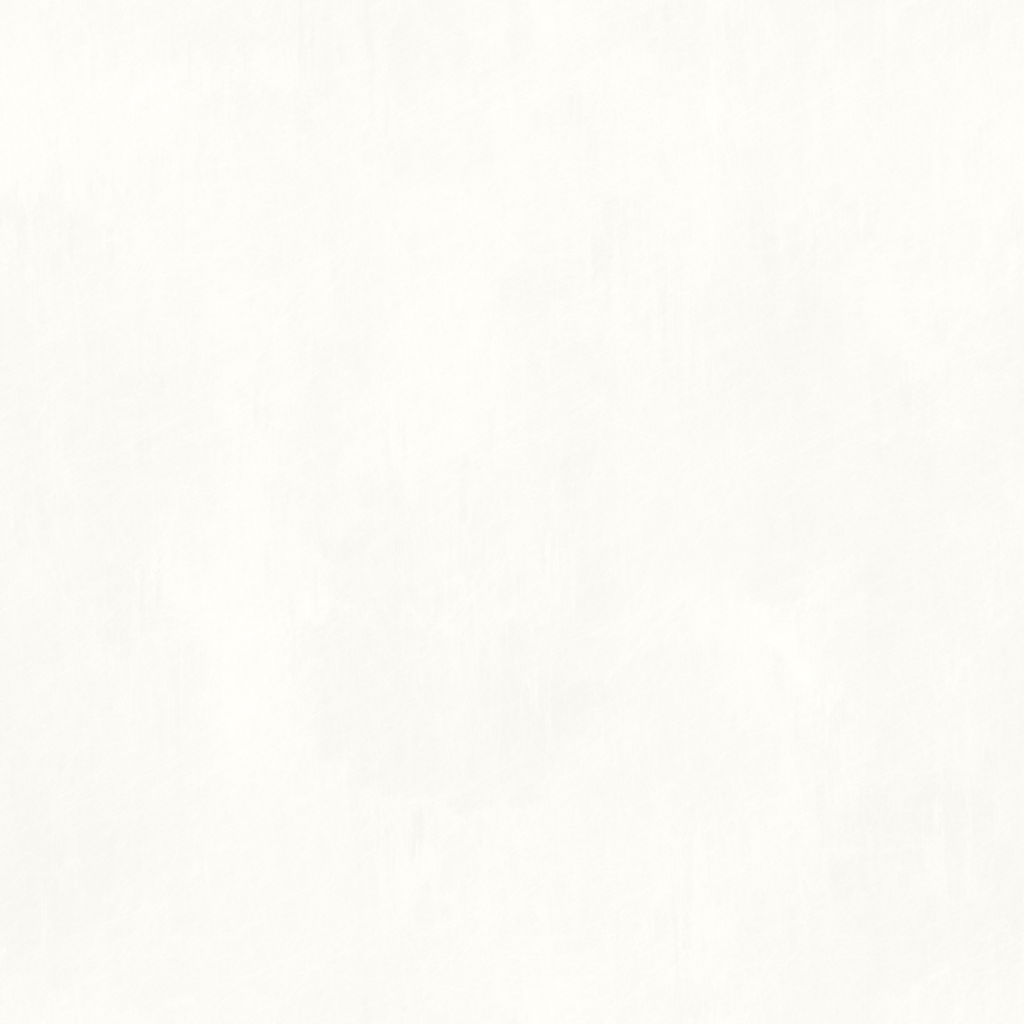
Texture map type: Color